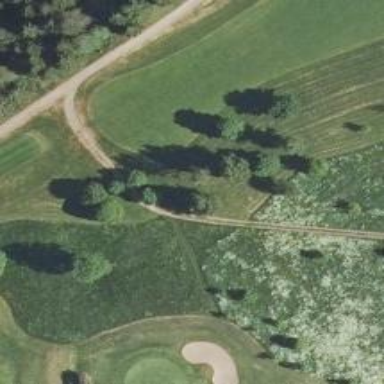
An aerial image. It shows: Path for golf carts.